Question:
this is query
'''
$product = Product::with('categories')->take(5)->get();
'''
I can't access relation on image
thank for answer
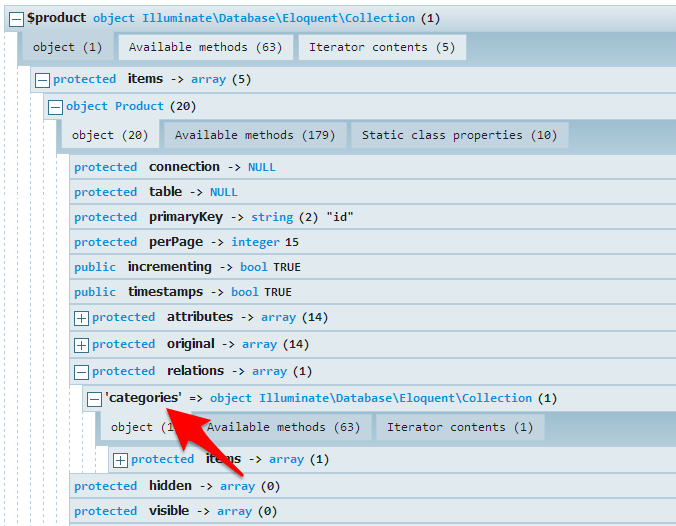
Answer: '''
// for clarity name this plural as this is a collection too
$products = Product::with('categories')->take(5)->get();
// then in your view:
@foreach ($products as $product)
$product->categories; // accessible like that
'''